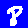
Digit: 8